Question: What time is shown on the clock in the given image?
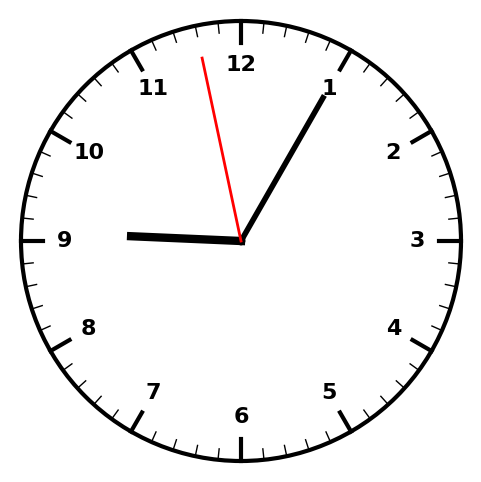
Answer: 09:04:58